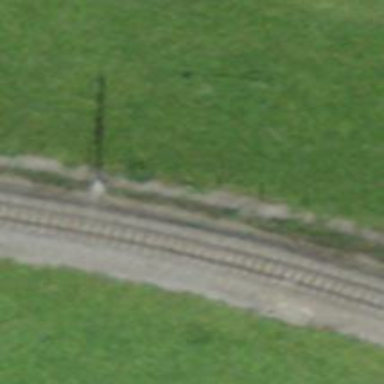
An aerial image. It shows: Narrow gauge railway with electrified contact lines.